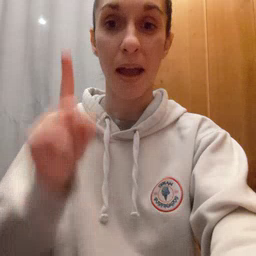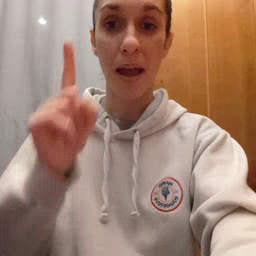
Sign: up